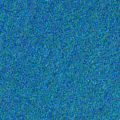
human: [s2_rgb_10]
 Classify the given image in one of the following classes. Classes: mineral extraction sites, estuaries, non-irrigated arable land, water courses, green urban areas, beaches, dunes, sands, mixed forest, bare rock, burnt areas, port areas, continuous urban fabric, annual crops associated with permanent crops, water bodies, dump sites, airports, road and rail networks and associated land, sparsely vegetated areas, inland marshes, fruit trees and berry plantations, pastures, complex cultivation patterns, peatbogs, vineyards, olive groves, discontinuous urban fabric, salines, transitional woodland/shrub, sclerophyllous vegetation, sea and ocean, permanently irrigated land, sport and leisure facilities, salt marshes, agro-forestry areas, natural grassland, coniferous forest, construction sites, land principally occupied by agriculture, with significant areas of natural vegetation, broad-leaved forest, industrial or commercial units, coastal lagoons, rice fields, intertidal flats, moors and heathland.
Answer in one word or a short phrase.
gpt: sea and ocean